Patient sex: F
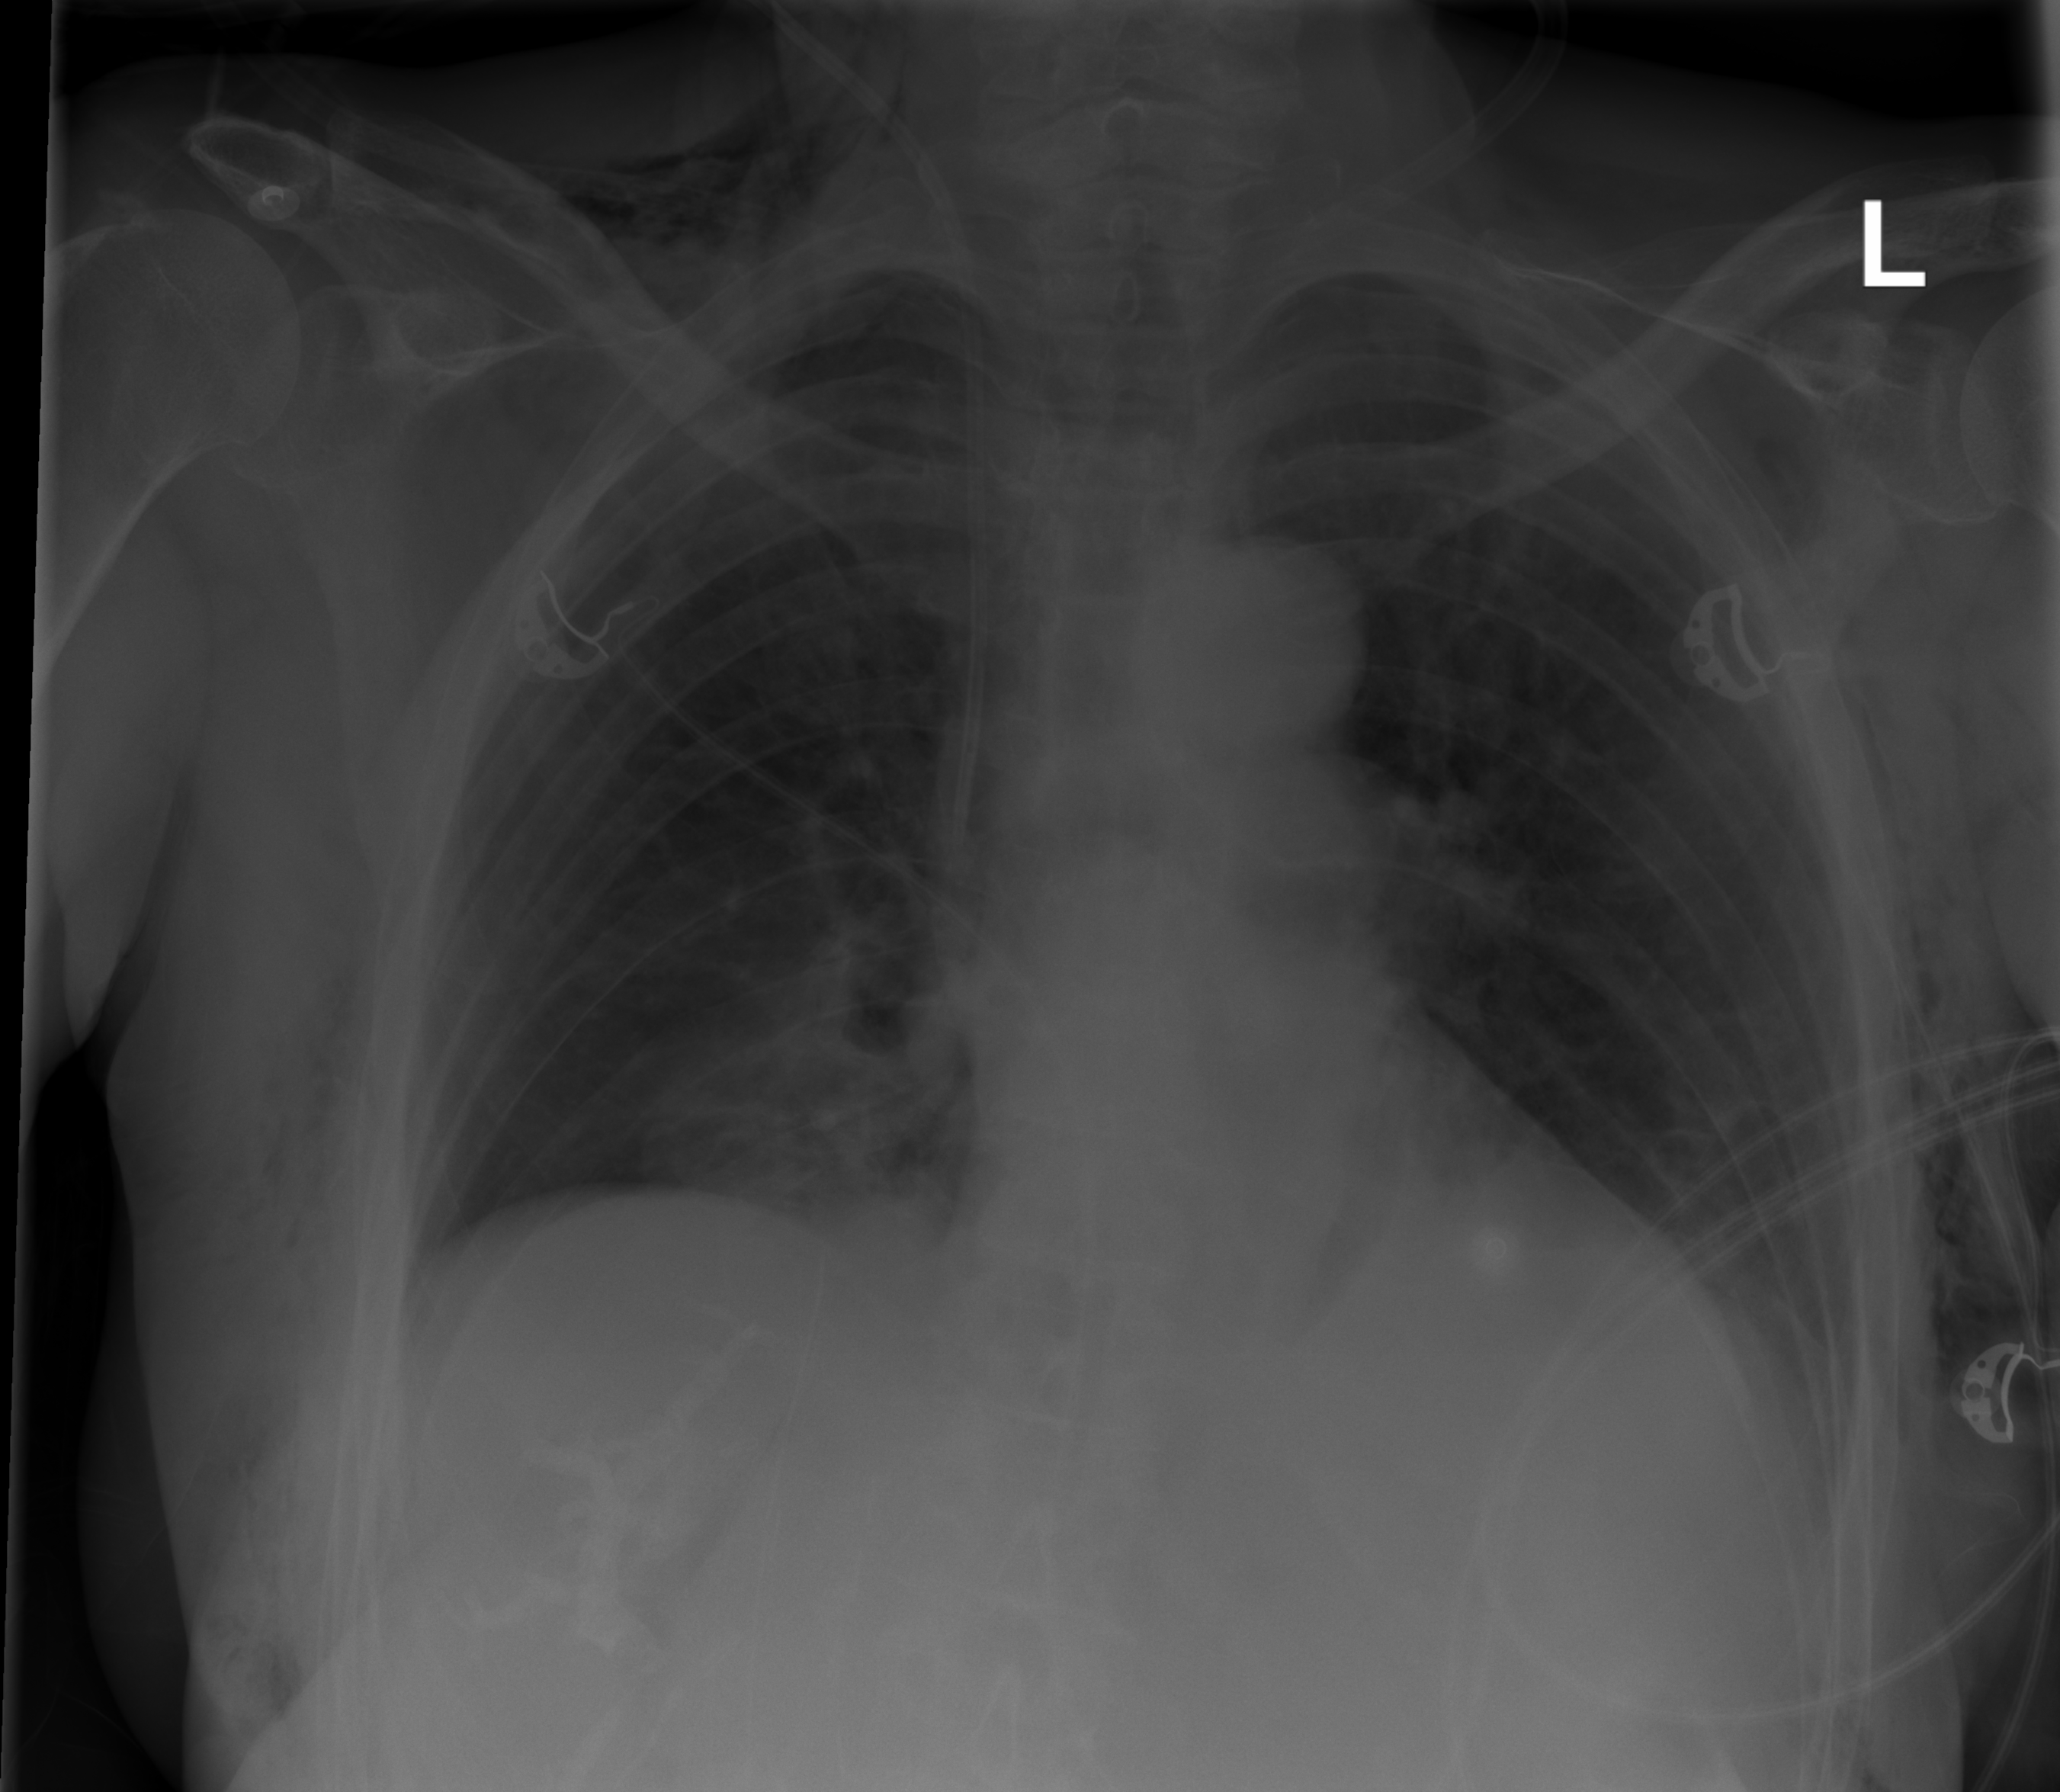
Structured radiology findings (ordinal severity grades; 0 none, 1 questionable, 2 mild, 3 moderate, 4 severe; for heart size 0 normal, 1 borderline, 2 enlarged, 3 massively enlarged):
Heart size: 2
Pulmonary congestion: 1
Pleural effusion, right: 0
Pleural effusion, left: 2
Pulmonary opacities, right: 2
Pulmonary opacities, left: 0
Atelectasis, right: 2
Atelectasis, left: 0